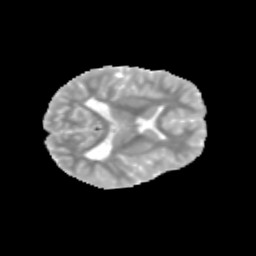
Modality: MD
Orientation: axial
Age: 10
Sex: male
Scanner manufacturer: siemens
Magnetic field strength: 3 T
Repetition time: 3.8 s
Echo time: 0.07 s